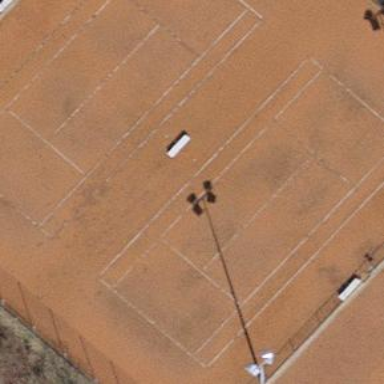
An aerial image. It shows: Tennis court on pitch.